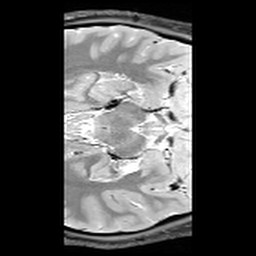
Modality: PDw
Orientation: axial
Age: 20
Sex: male
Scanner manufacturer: siemens
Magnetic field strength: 3 T
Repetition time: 6.49 s
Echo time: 0.016 s